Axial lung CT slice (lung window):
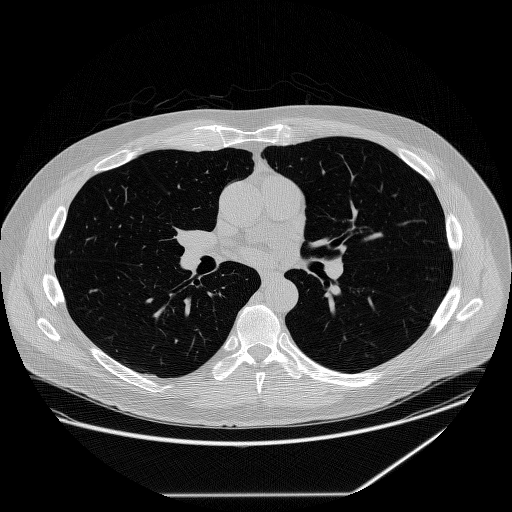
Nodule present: no